Question: I am trying to make my list items all the same width. I've tried setting the widths in the css and nothing changes. Can anyone figure this out?
Here is an image to show what I am talking about:

HTML:
'''
<body>
<div class="content-wrapper" id="container">
<header>logo
<nav>navigation</nav>
</header>
<div class="clear-fix"></div>
<div id="body">
<section class="main-content">
<section class="leftPane">
<h2>Categories</h2>
</section>
<section class="rightPane">
<div class="checkout">
<h1>Checkout</h1>
<ul class="steps">
<li><a href="http://localhost:59213/Cart">
<div id="step0" class="arrow_box_grey">
Shopping Cart</div>
</a>
</li>
<li><a href="http://localhost:59213/Cart/Student">
<div id="step1" class="arrow_box_grey">
Student</div>
</a>
</li>
<li><a href="http://localhost:59213/Cart/Delivery">
<div id="step2" class="arrow_box_grey">
Delivery</div>
</a>
</li>
<li>
<div id="step3" class="arrow_box_green">Payment</div>
</li>
<li>
<div id="step4" class="arrow_box_blue">Finish</div>
</li>
</ul>
</div>
</section>
<div class="clear-fix"></div>
</section>
</div>
</div>
'''
And here if my fiddle with the code: <URL>
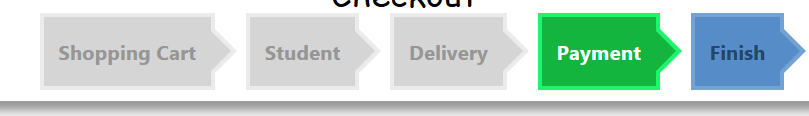
Answer: You need to change this style:
'''
.main-content .checkout ul.steps li div {
display: inline;
width: 1000px;
}
'''
You can't set widths for inline elements so try this:
'''
.main-content .checkout ul.steps li div {
display: inline-block;
width: 100px;
}
'''
<URL>